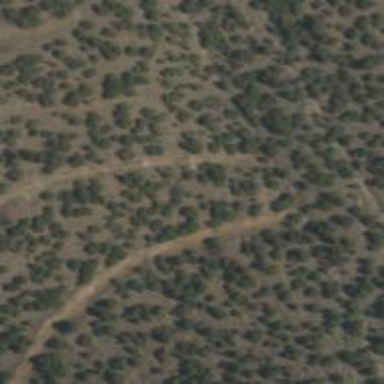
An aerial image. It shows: Path.